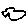
Label: cloud